Aerial crown-view tile of a tropical tree (Barro Colorado Island, Panama), acquired 20240611:
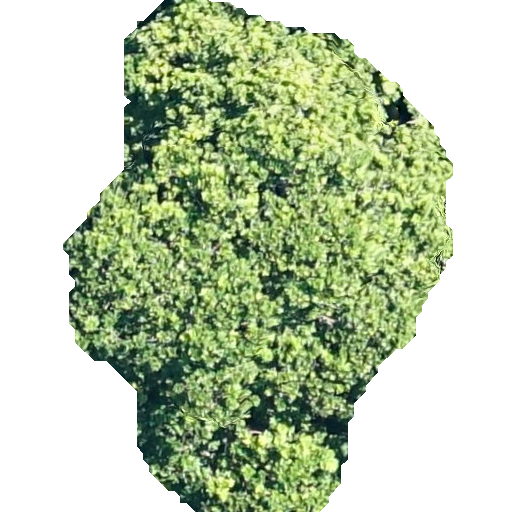
Species: Anacardium excelsum
GBIF accepted scientific name: Anacardium excelsum
Crown area: 222.02 m²